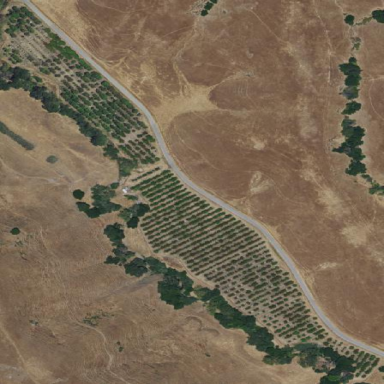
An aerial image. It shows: Orchard.